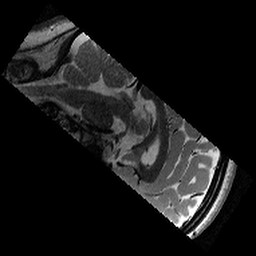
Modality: T2w
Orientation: sagittal
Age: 12
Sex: female
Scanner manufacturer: siemens
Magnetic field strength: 3 T
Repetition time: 9.23 s
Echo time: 0.067 s